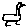
Label: bird